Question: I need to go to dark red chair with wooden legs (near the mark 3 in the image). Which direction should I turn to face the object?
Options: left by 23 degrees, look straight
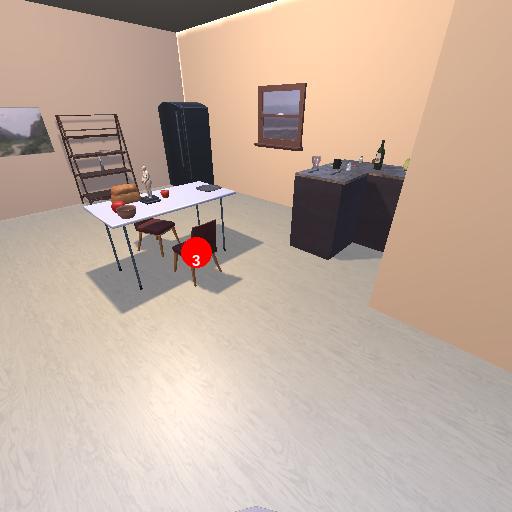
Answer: left by 23 degrees